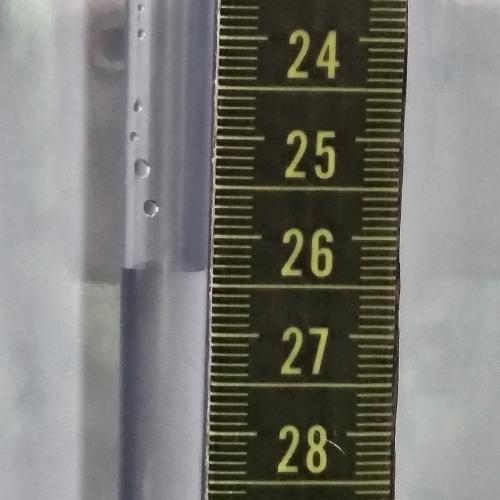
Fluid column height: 26.3 cm